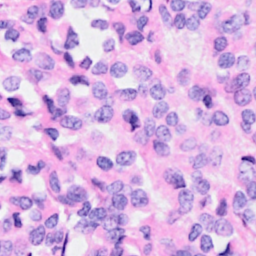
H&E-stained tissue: Breast